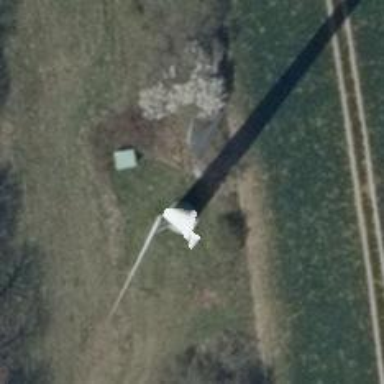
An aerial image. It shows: Wind generator powered by wind. The generator type is horizontal axis and it uses wind turbines.